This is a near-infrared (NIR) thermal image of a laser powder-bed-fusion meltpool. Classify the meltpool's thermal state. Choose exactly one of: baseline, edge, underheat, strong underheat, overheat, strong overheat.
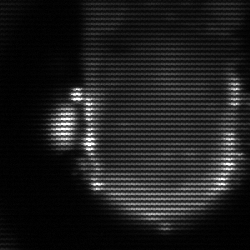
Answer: baseline